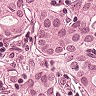
Metastatic tissue present: yes